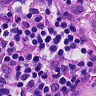
Metastatic tissue present: no